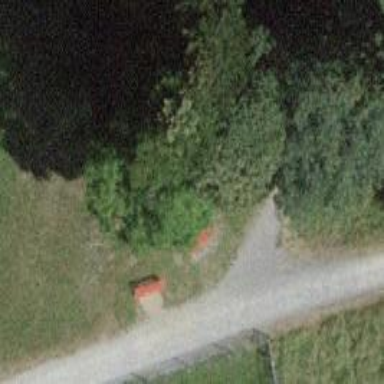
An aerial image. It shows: Red bench.